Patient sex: M
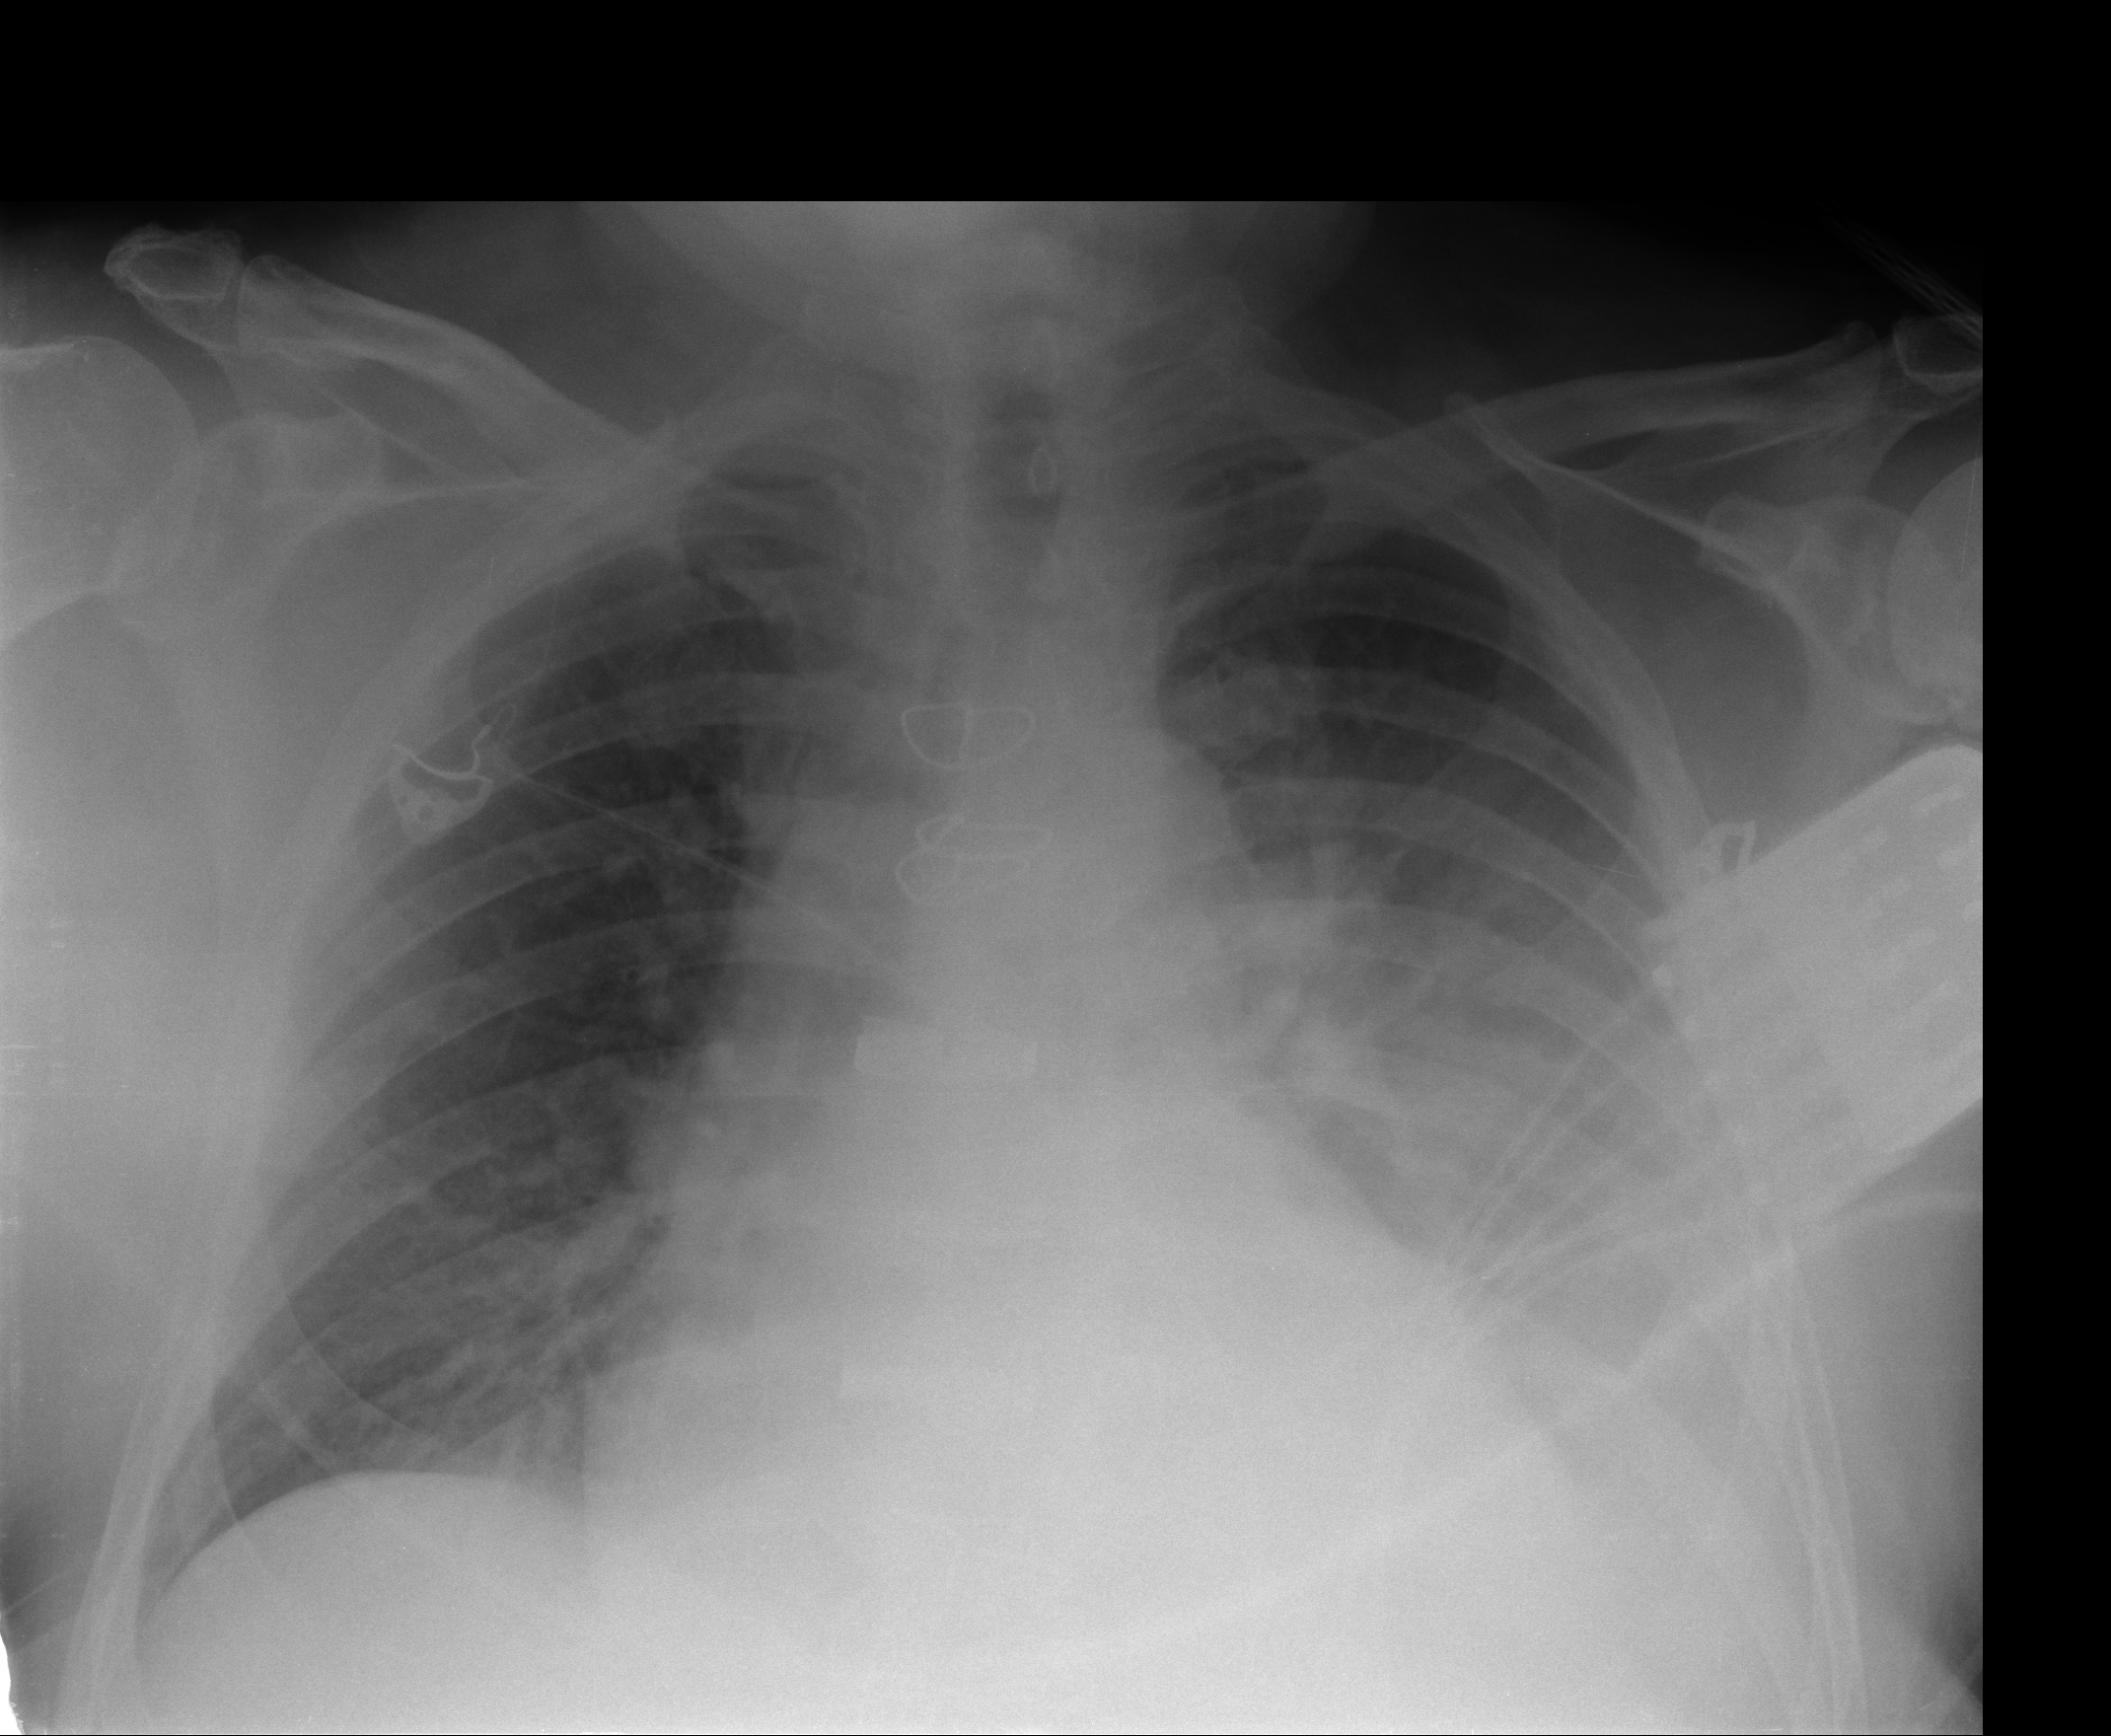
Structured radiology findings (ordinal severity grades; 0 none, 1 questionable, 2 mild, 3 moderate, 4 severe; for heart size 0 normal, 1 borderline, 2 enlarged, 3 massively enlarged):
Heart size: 2
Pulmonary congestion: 1
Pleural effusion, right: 2
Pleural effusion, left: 3
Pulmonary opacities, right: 1
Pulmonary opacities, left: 2
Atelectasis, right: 2
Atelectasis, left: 2